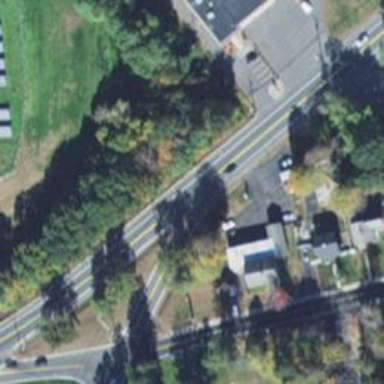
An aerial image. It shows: Road with stop sign.